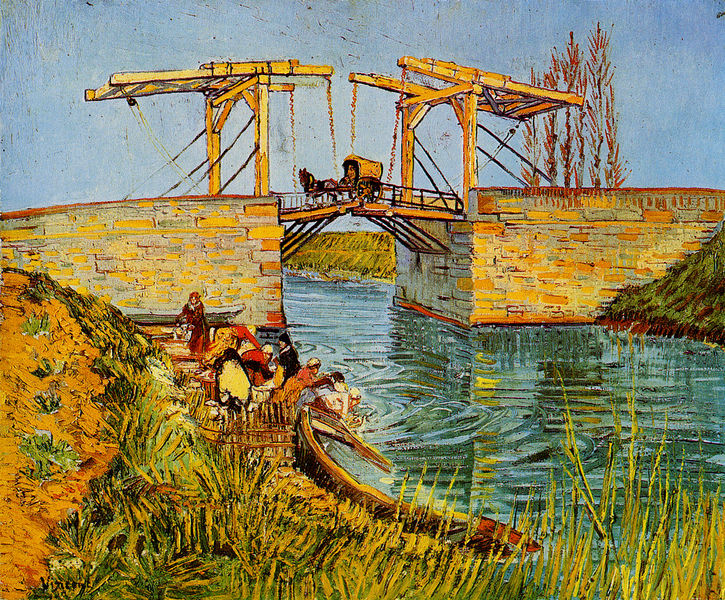
Titel: Die Brücke von Langlois in Arles mit Wäscherinnen
Künstler: Vincent van Gogh
Standort: Otterlo
Institution: Kröller-Müller Museum
Schlagwörter: baum, blau, gemälde, himmel, schatten, wasser, bäume, fluss, frauen, gelb, grün, impressionismus, landschaft, menschen, ocker, sand, ufer, wäsche, braun, bunt, frau, grau, holz, licht, schwarz, weiss, gras, rasen, rot, wiese, augen, mensch, stein, steine, holland, öl, bach, erde, feld, gräser, natur, pappeln, schilf, spiegelung, brücke, kanal, arbeit, boot, boote, esel, kahn, karren, pferd, pferde, schilfgras, sommer, wellen, fischer, abhang, farben, hang, mauer, ziegel, farbe, tag, kahl, herbst, wolkenlos, droschke, kutsche, van gogh, arbeiter, kähne, wagen, seile, sinken, steg, blue, men, oil, people, red, white, women, dark, dress, france, green, ladies, painting, wall, woman, yellow, kopftuch, reflection, spiegeln, washing, brown, wooden, waschen, eisen, fugen, gestade, gefälle, sonnig, vincent van gogh, wood, horses, man, sky, stone, tree, kopftücher, fuhre, boat, hill, lake, landscape, nature, orange, shore, water, waves, summer, sun, trees, planwagen, flowing, grass, reeds, river, plants, road, dots, hillside, impressionism, cross, boats, bridge, bright, vincent, sunlight, outside, sunny, valley, amsterdam, fischen, day, monet, fuhrwerk, clothes, cart, pferdekutsche, ziegelstein, brick, bricks, art, colorful, colourful, überfahrt, zugbrücke, detail, äume, binsen, circles, carriage, crossing, horse, river bank, rushes, wagon, impressionist, wäscherinnen, plane, fish, brush, brushstrokes, travel, kutsch, fields, canvas, flow, fishermen, fishing, gauguin, impasto, impressionistic, work, working, braune augen, bank, humans, waschfrauen, wheel, impression, strokes, coach, workers, broken, earth, straw, skey, fishes, banks, riverside, corn, pointilism, wheat, stage, labor, laundresses, laundry, ripples, post impressionism, arles, hebebrücke, ziehbrücke, swimming, poles, bppt, daylight, commerce, buggy, chains, drawbridge, mans, ziebrücke, sinking, waiter, carruage, oars, clear, pferdewagen, vibrant, boating, bick, washerwomen, driver, auvergne, swim, brushes, painging, turquoise, ropes, ornage, straws, simplicity, sinking ship, waggon, vivid, fisherman, gracht, rods, reed, brickwork, wagone, walley, embankment, caridge, yellew, bidge, wemen, starw, sunken boat, brake, klappbrücke, horse carriage, vanal, brücke von arles, kutsche pferdefuhrwer, boot wasser brücke, working people